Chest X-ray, PA view. Patient: 57 years old, sex F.
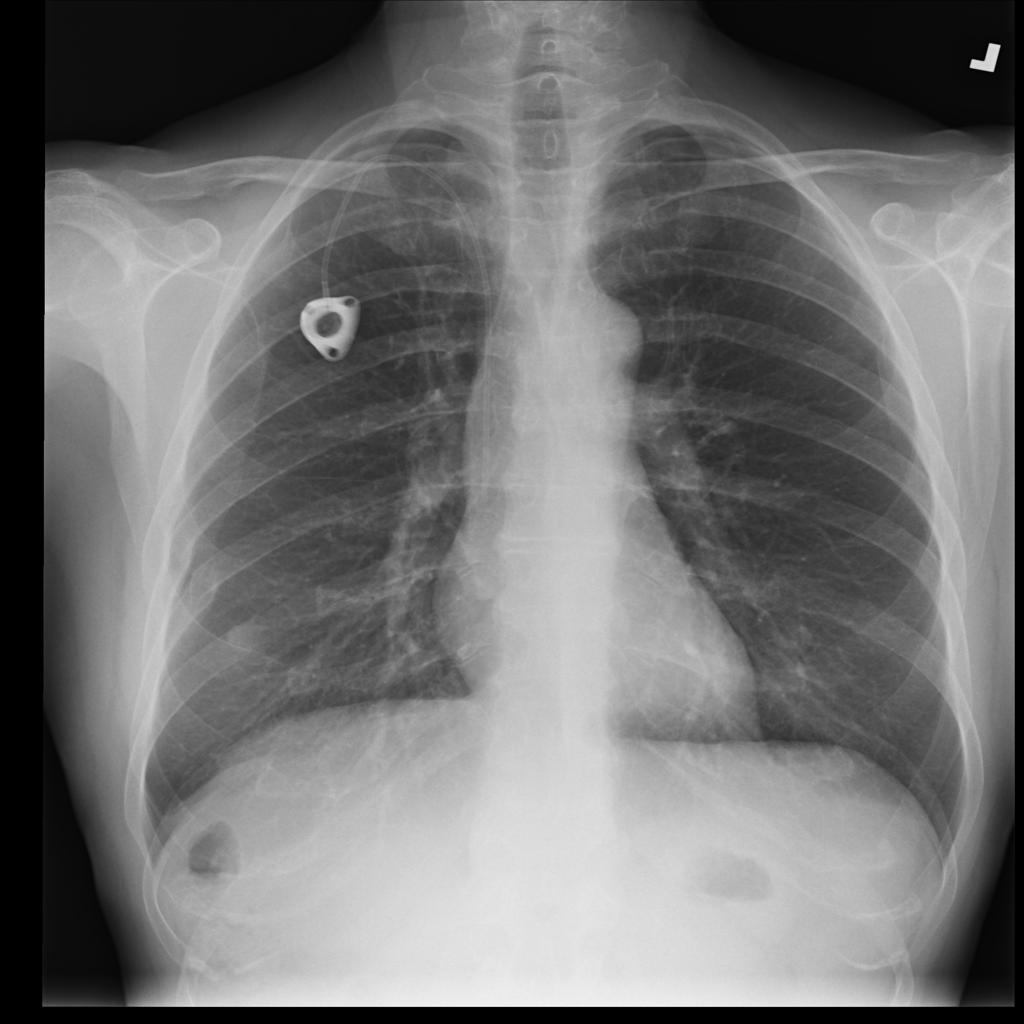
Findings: Infiltration